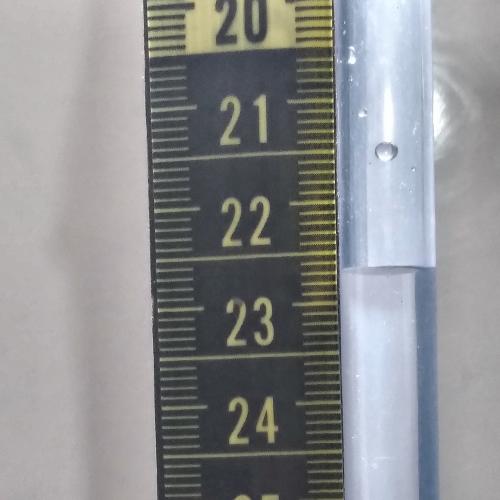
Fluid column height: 22.7 cm